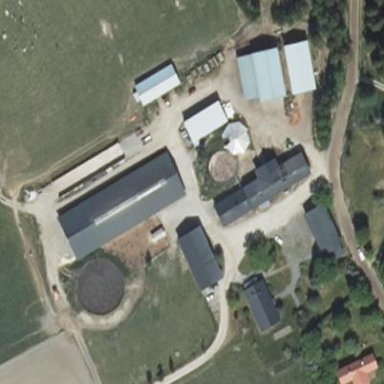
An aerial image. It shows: Farmyard area.